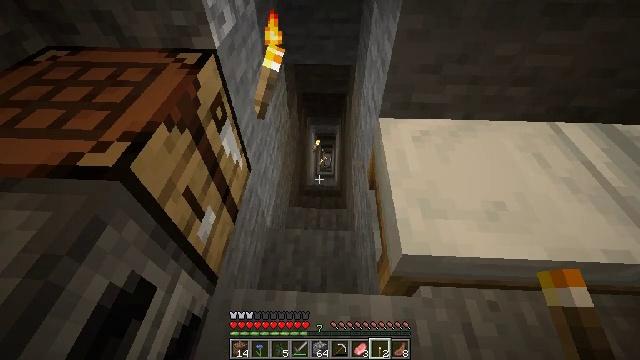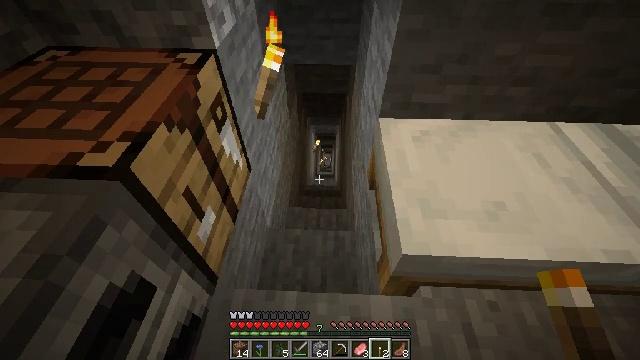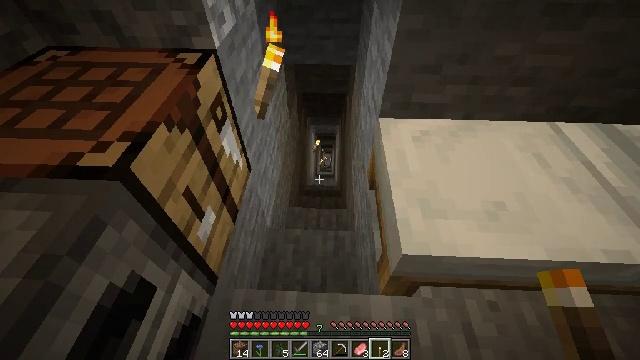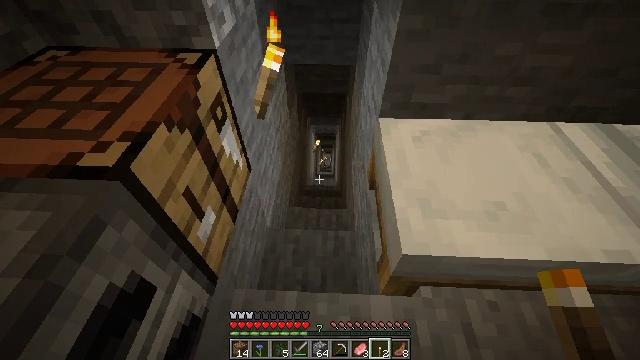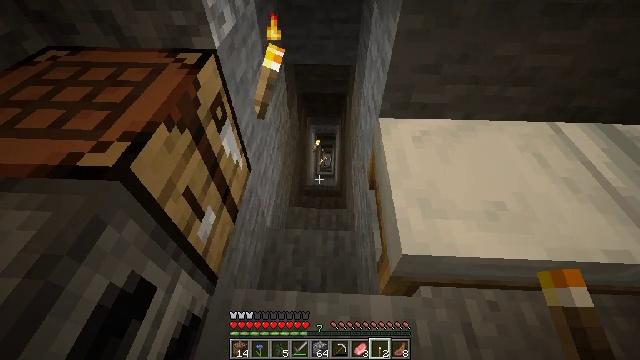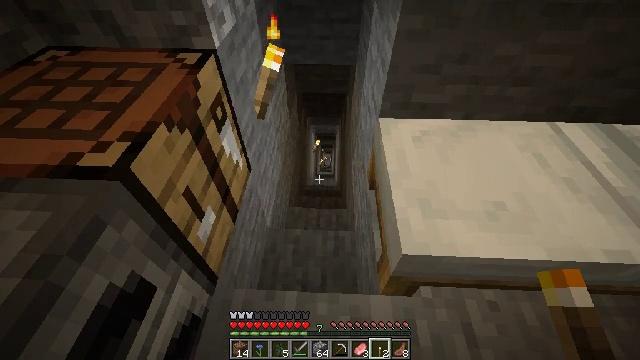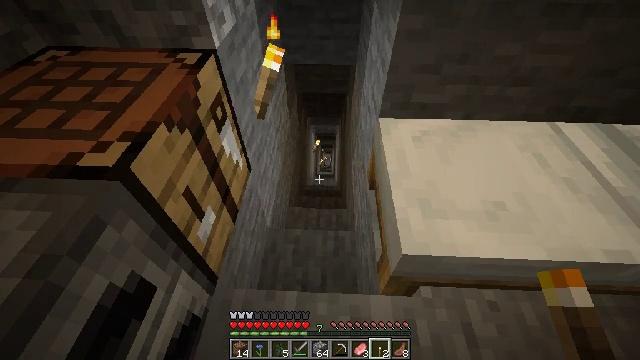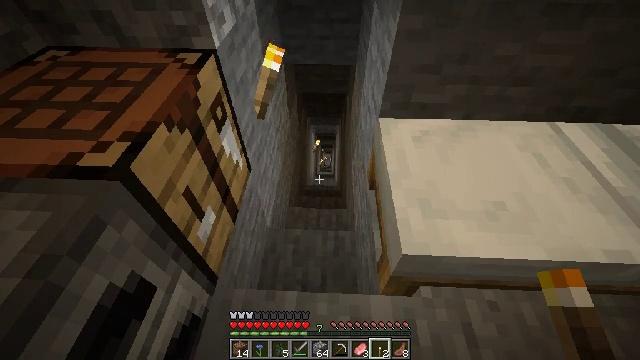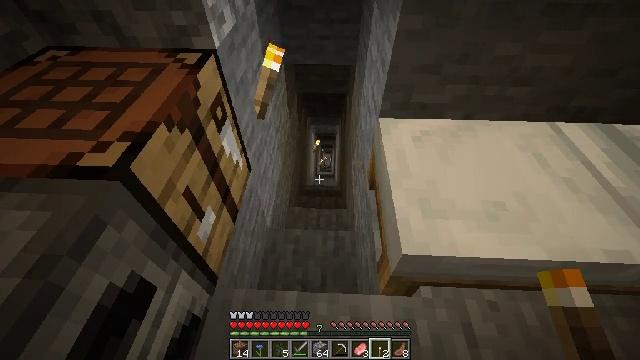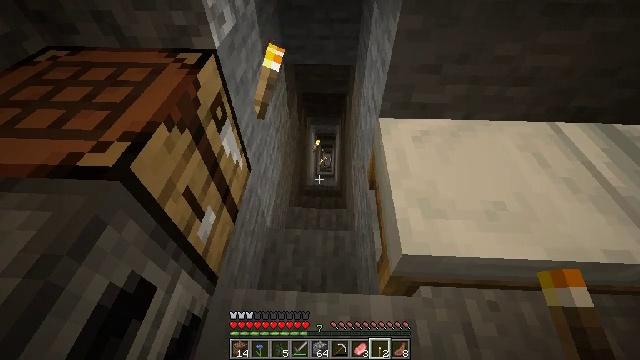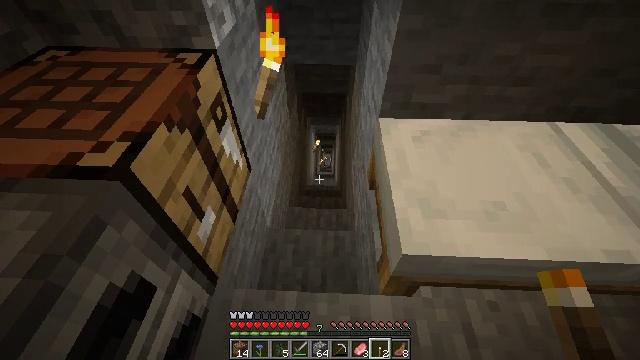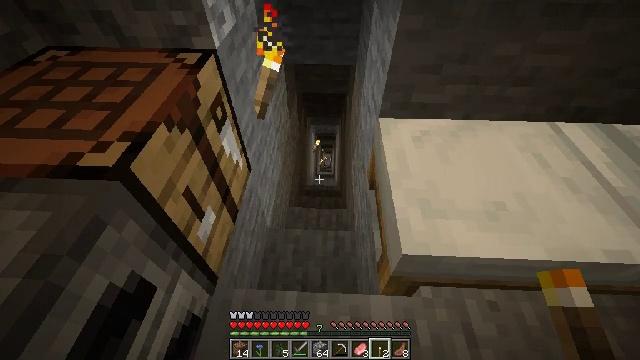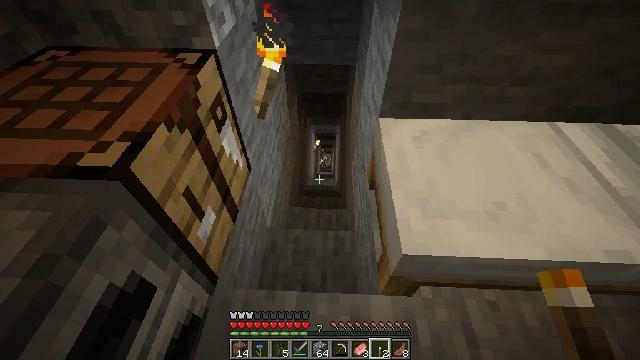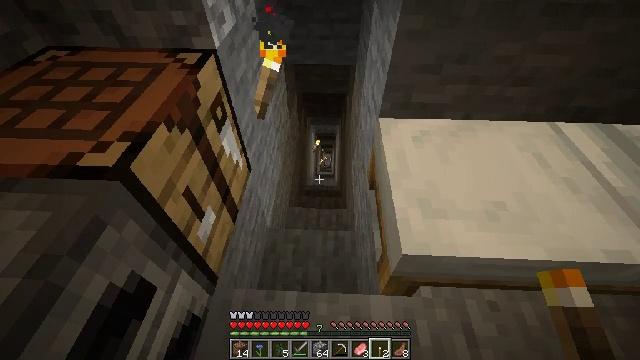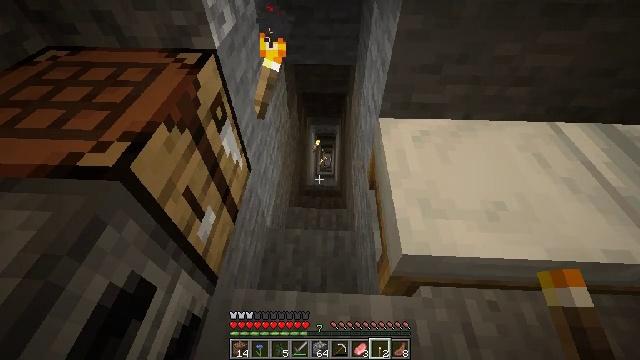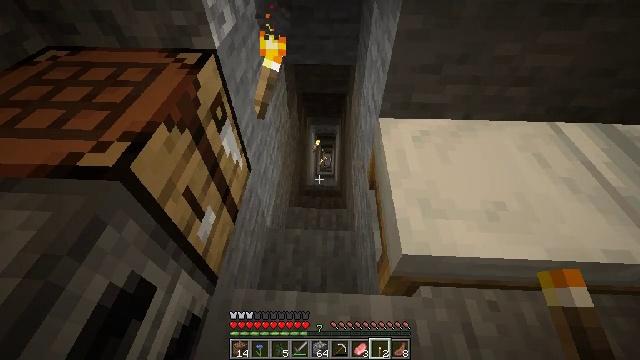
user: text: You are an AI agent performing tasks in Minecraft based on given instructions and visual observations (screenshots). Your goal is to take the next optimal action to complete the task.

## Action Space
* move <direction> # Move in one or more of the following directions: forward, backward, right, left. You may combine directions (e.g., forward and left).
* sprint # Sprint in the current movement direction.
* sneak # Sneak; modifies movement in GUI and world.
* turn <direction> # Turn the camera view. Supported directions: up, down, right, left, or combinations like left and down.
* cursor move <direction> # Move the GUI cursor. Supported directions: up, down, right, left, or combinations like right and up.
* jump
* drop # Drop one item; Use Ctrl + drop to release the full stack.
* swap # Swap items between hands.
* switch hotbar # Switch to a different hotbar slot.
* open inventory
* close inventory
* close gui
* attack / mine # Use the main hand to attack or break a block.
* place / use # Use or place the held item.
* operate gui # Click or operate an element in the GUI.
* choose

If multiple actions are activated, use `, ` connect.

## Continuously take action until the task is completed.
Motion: motion action
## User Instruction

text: Create cobblestone stairs at the crafting table.
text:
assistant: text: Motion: no_op
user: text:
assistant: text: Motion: no_op
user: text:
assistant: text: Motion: no_op
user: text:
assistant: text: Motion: no_op
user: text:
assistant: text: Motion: no_op
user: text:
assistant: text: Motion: no_op
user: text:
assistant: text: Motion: no_op
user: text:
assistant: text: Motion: no_op
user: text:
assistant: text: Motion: no_op
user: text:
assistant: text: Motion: no_op
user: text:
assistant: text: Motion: no_op
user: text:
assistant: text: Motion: no_op
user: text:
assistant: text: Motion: no_op
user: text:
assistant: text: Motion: no_op
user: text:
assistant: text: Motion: no_op
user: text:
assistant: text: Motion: no_op
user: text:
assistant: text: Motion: no_op
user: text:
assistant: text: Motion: no_op
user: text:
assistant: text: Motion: no_op
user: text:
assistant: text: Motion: no_op
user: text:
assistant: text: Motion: no_op
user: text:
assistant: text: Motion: no_op
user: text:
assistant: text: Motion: no_op
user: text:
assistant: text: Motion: no_op
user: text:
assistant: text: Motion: no_op
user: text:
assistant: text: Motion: no_op
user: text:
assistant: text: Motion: no_op
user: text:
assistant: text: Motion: no_op
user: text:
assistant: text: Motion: no_op
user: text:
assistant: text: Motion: no_op